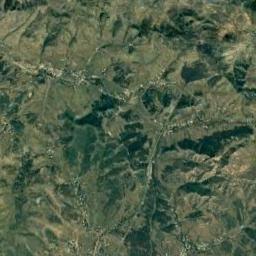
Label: mountain